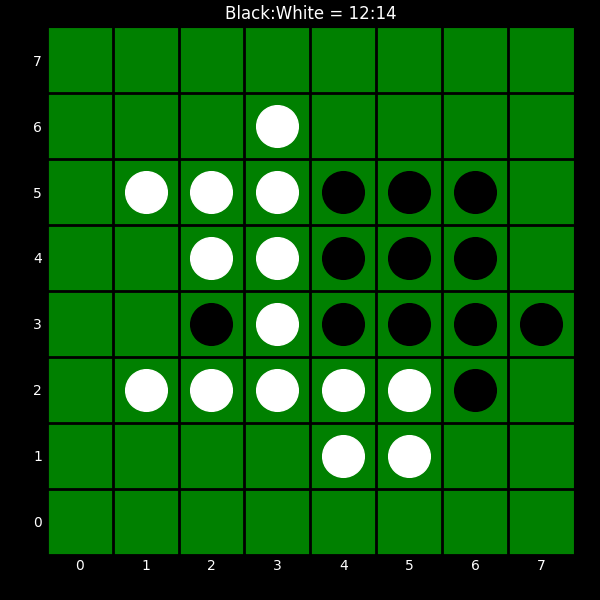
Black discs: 12
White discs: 14